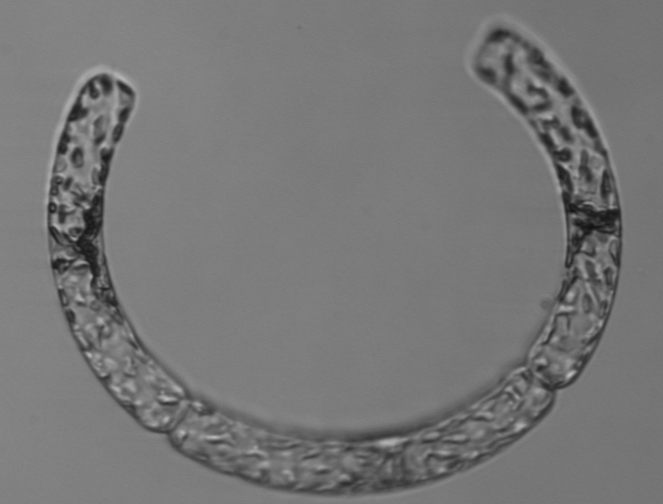
Label: Guinardia_striata